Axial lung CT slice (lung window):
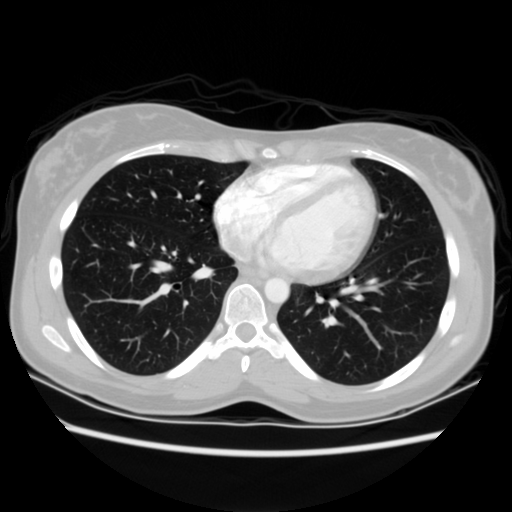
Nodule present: no